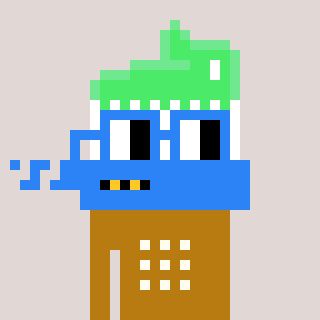
a pixel art character with square blue glasses, a toothbrush-shaped head and a gold-colored body on a warm background